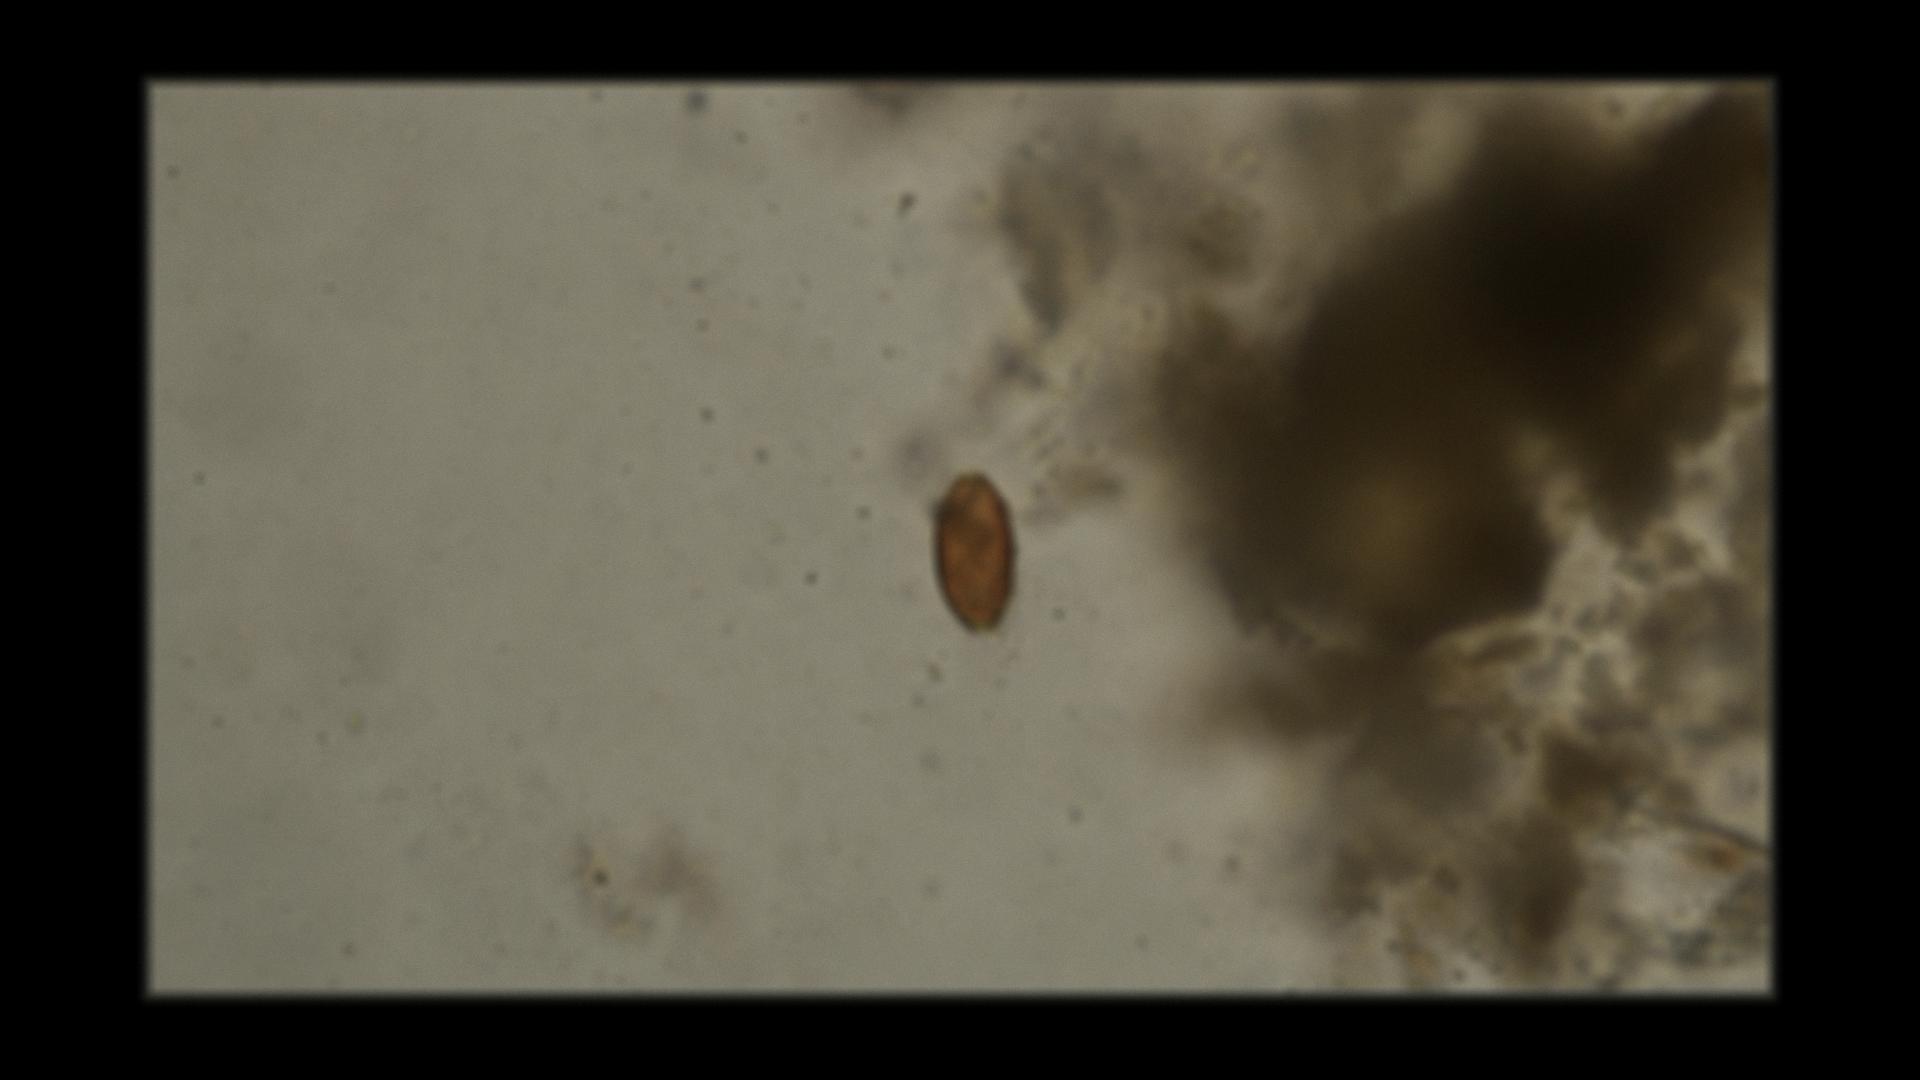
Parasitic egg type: Trichuris trichiura